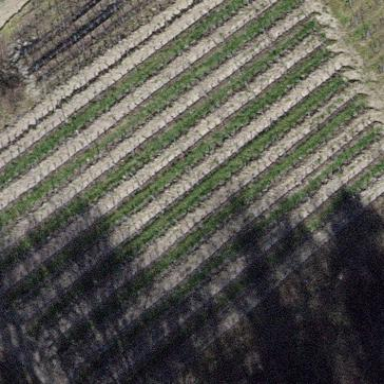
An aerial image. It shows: Vineyard where grapes are grown.